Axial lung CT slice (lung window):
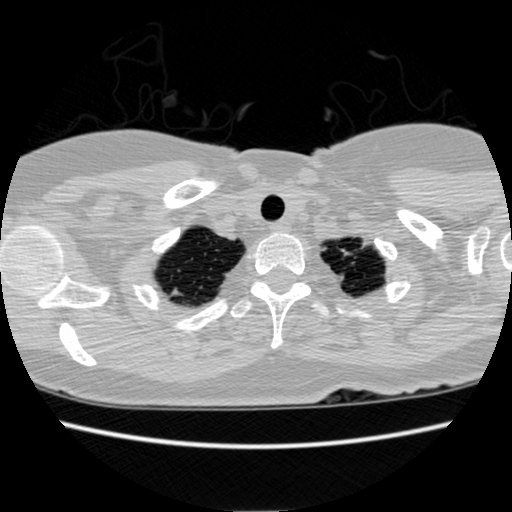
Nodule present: no